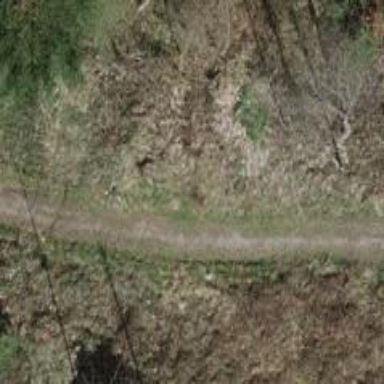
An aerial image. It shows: Gravel track road.